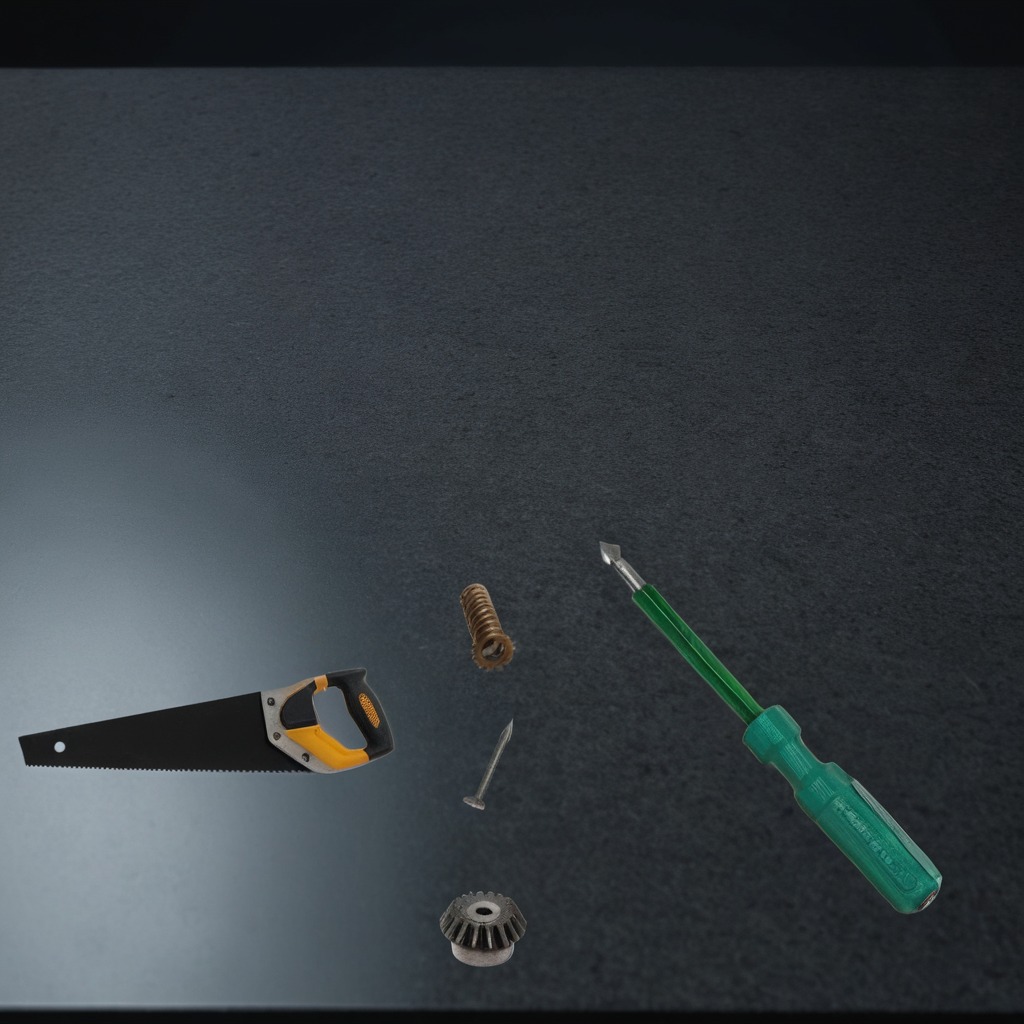
A steel gear with teeth, an iron nail, a coiled metal spring, a handheld metal saw, and a screwdriver are lying on the clean granite table inside a workshop at night.